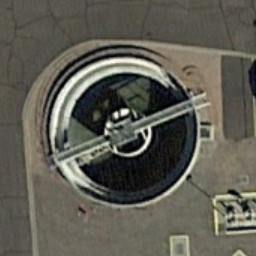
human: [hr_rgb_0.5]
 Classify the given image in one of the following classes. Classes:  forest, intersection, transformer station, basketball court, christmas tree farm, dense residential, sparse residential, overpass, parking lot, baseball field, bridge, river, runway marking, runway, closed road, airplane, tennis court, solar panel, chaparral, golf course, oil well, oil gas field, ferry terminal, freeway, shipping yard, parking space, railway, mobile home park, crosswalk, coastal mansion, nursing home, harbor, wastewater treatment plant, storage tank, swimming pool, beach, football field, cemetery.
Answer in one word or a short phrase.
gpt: wastewater treatment plant